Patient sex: F
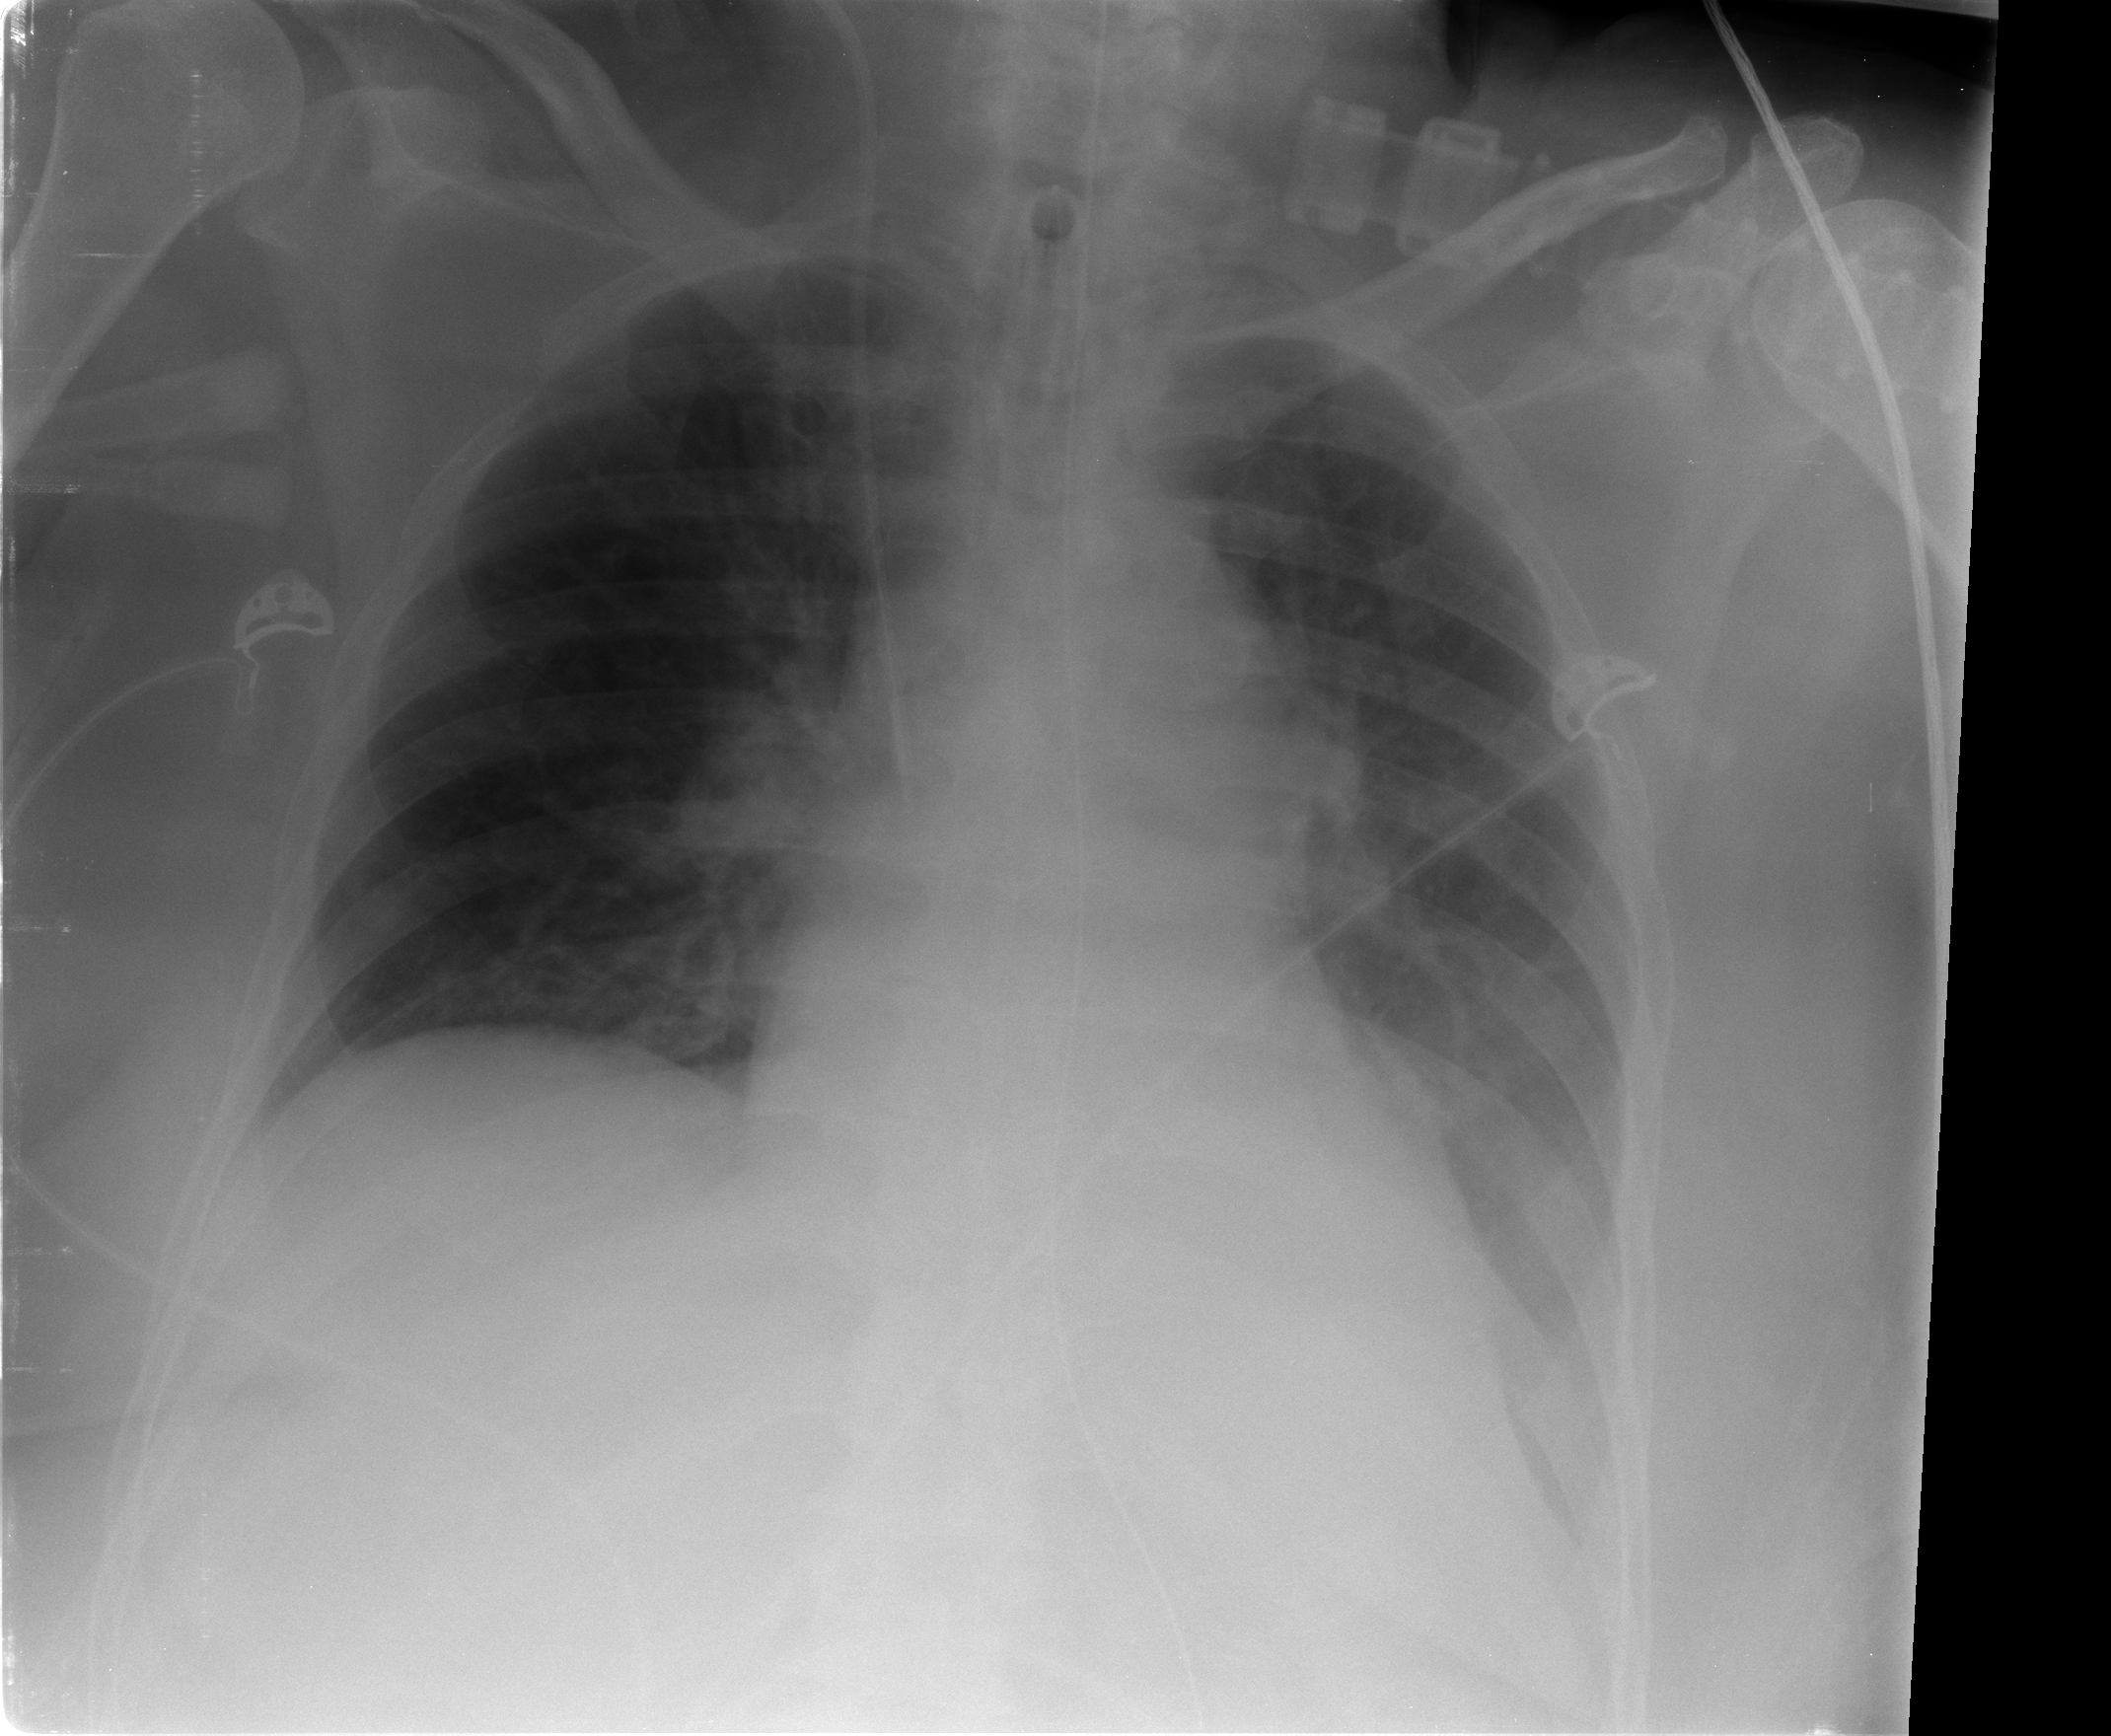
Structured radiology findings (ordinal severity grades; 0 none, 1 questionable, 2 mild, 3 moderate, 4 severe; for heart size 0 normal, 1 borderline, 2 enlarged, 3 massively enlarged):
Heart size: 0
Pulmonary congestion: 0
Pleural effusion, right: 2
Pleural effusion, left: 3
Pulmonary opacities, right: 2
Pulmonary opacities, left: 0
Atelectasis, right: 2
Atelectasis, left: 3